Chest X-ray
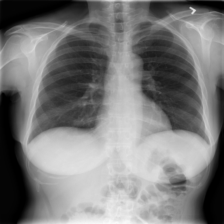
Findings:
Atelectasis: negative
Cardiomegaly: negative
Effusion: negative
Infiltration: negative
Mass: negative
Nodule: negative
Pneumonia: negative
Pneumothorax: negative
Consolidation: negative
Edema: negative
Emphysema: negative
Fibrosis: negative
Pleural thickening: negative
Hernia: negative